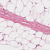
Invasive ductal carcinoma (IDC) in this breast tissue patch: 0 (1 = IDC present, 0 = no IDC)